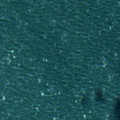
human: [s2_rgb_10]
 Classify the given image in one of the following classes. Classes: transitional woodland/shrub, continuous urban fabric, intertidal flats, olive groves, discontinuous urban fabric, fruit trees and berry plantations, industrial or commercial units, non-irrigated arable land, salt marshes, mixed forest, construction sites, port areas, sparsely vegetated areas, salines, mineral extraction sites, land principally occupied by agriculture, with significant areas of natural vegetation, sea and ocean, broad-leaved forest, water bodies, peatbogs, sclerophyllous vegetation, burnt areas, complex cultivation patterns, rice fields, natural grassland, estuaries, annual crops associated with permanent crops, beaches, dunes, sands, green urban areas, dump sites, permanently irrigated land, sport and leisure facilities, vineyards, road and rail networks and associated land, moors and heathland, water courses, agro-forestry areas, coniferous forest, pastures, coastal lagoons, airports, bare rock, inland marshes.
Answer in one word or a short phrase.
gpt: sea and ocean